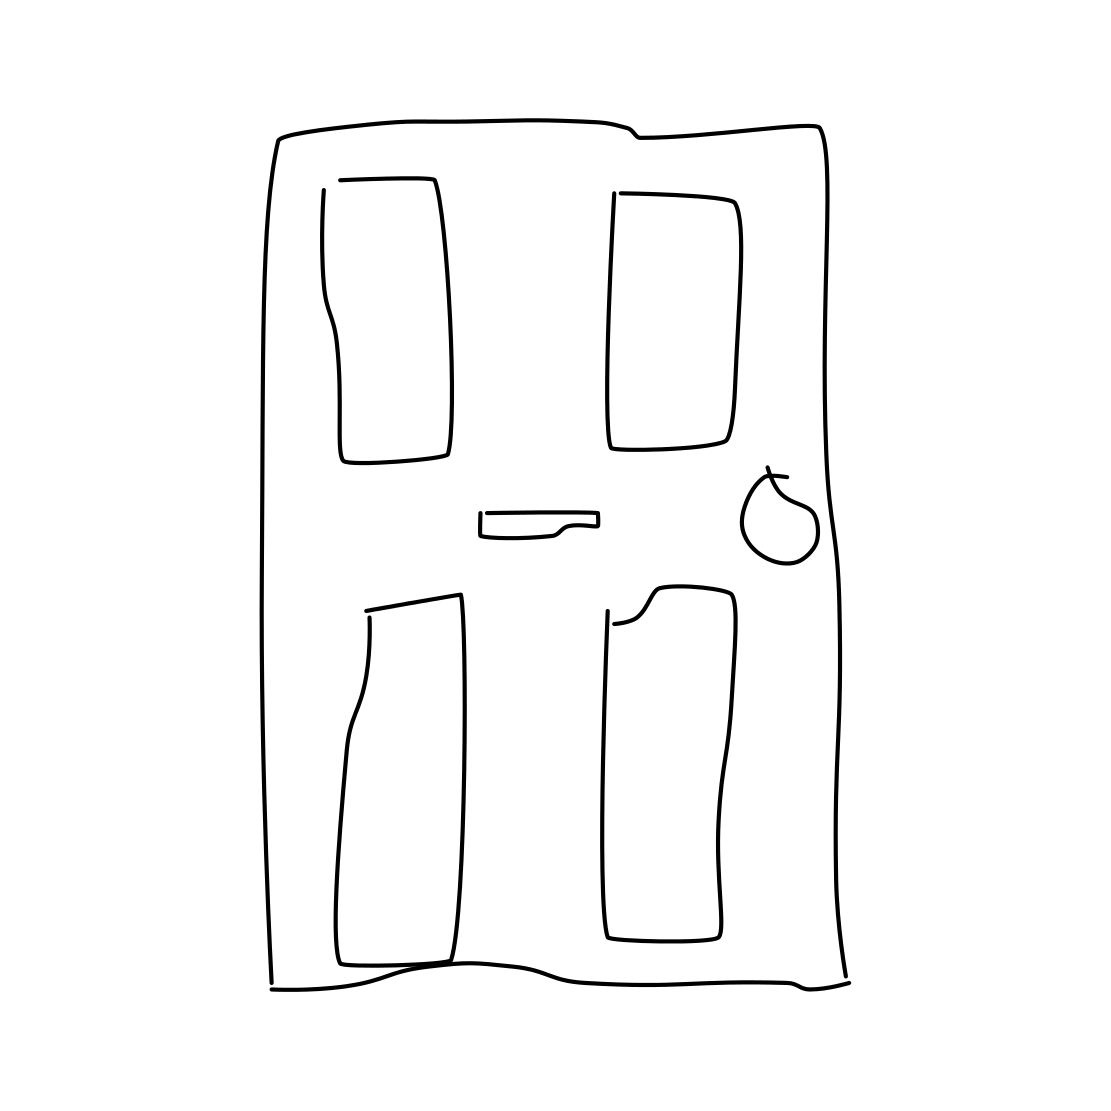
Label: door